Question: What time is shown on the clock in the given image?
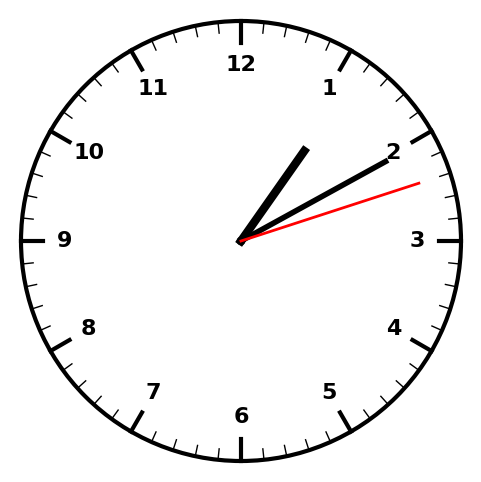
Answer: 01:10:12